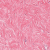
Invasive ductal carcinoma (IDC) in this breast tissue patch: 0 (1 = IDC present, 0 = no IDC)